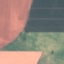
Land use / land cover class: AnnualCrop